Question: I want to add the value of tile positioning 1,0 with tile 1,1 when on touching the tile at 1,0 and display the result at tile 1,1. After the addition operation the tile 1,0 should display nothing and the focus should disappear. The focus should reappear again when I touch the value containing tiles. Also I want the tiles to be sliding.what will be the best approach to do this in android. Here is a link for better understand my question <URL>

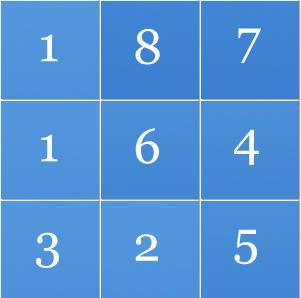
Answer: Here is a complete example for what you are looking for. Just download the source and try this it might help you out further. <URL>